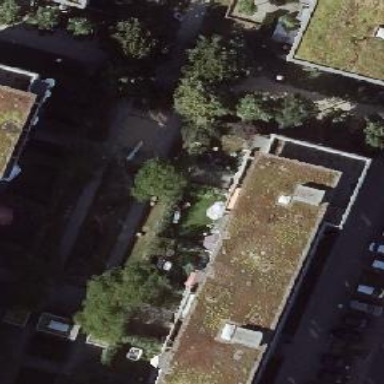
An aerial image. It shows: Building with apartments and flat roof.